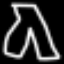
Label: pants